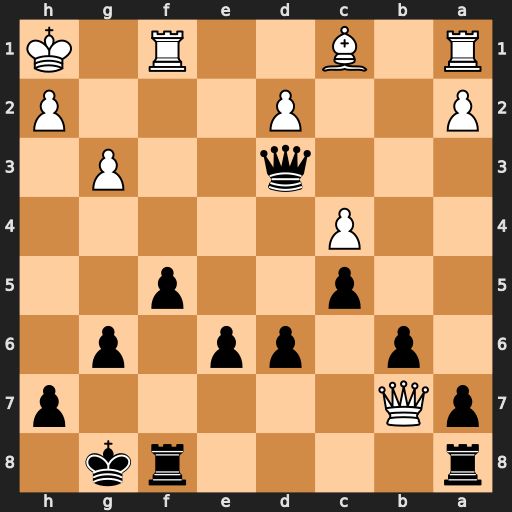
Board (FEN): r4rk1/pQ5p/1p1pp1p1/2p2p2/2P5/3q2P1/P2P3P/R1B2R1K
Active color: b
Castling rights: -
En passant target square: -
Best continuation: Qxf1#